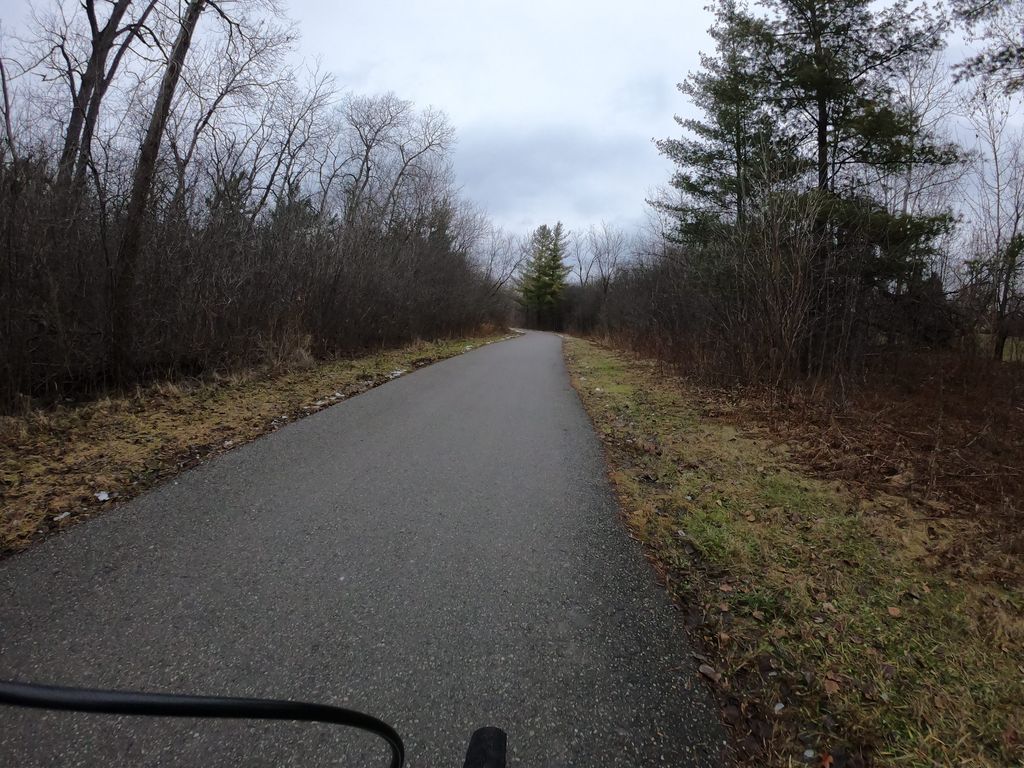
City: kitchener-waterloo